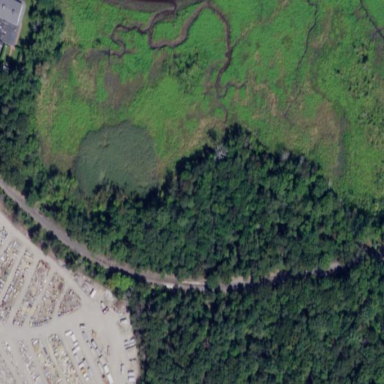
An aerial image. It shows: Marshy wetland area.